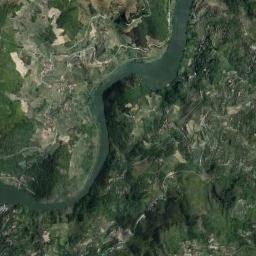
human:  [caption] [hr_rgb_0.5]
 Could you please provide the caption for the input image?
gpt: A winding, Light green river, With green mountains on both sides and large buildings .

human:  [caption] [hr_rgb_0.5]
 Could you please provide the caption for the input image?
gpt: The river goes through trees and grass .

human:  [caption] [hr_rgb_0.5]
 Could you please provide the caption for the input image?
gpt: The dark green river with a winding bank goes through the mountainous area covered with vegetation .

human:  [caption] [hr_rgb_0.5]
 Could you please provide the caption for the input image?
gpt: There are many trees on either side of the river .

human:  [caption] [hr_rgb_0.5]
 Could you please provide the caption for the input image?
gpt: There are some green forests and meadows near the river .